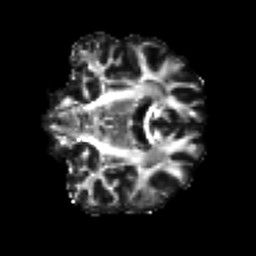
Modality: FA
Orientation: coronal
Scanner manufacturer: siemens
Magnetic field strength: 3 T
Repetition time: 9.6 s
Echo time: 0.077 s